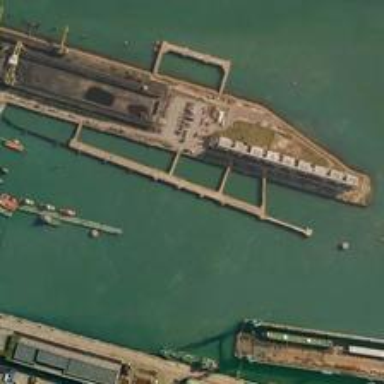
A lawn is between the road and the port .